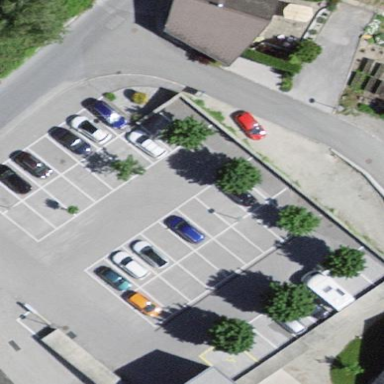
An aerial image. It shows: Parking area with surface.